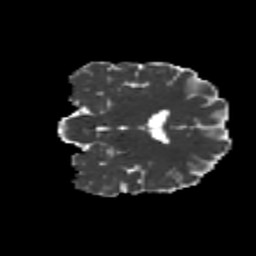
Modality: MD
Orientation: coronal
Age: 24
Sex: male
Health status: healthy
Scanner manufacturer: siemens
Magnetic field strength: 3 T
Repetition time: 8.6 s
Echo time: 0.095 s